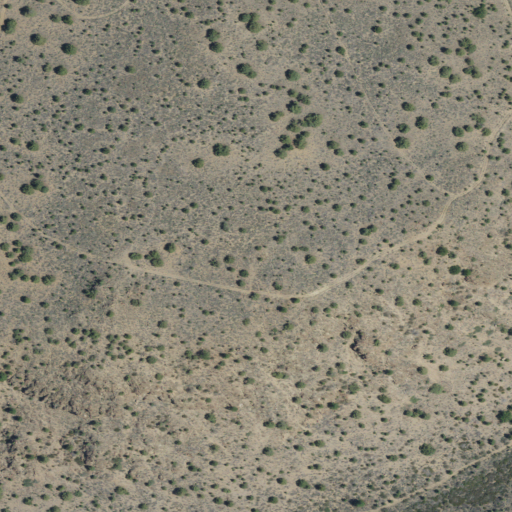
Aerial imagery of mountain in California named Haystack containing grassland, shrub, and evergreen forest